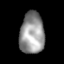
Tissue: lung
Cell type: Epithelial cells
Senescence score: 0.1841
Nuclear area (px): 994
Mean DAPI intensity: 150.538